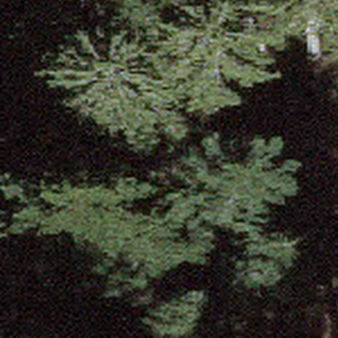
Label: other